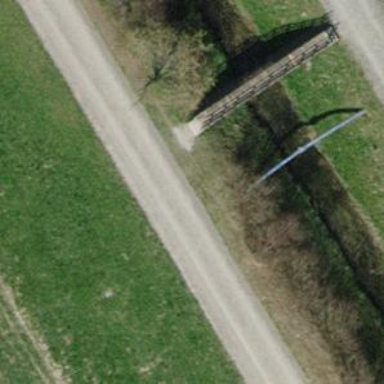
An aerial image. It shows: Compacted track with grade2 level.